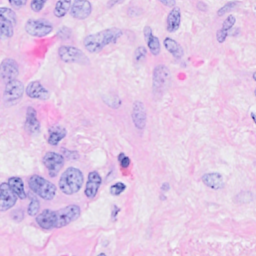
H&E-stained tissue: Breast